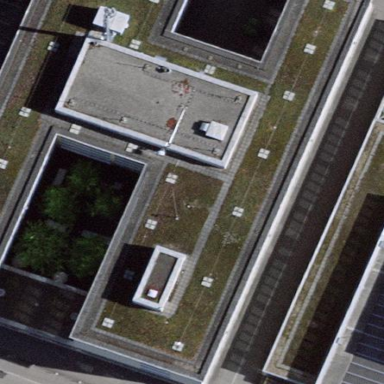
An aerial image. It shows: Government office building serving as police station.